Field crop: tomato
Growth stage: 2
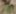
Species: solanum